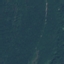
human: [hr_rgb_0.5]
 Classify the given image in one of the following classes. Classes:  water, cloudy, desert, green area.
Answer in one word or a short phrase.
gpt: green area